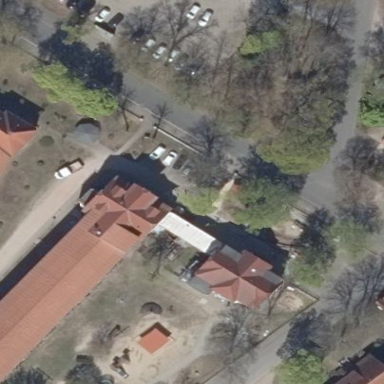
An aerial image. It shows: Kindergarten building.